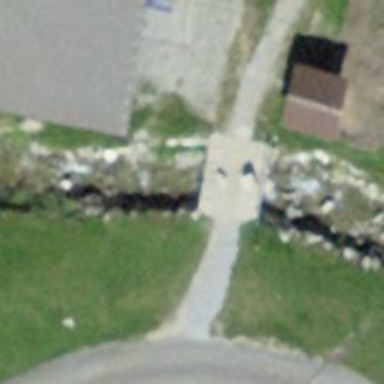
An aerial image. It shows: Path on compacted bridge.